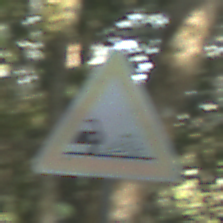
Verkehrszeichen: SplittSchotter
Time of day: Midday
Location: Outdoor (Nature)
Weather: Clear
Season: NotSpecified
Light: Natural